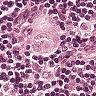
Metastatic tissue present: yes